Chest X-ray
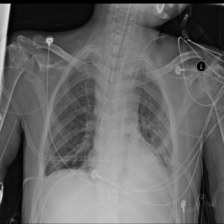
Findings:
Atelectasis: negative
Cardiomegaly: negative
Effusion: negative
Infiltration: negative
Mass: negative
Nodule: negative
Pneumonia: negative
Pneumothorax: negative
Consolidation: negative
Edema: negative
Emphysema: negative
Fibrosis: negative
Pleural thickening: negative
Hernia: negative